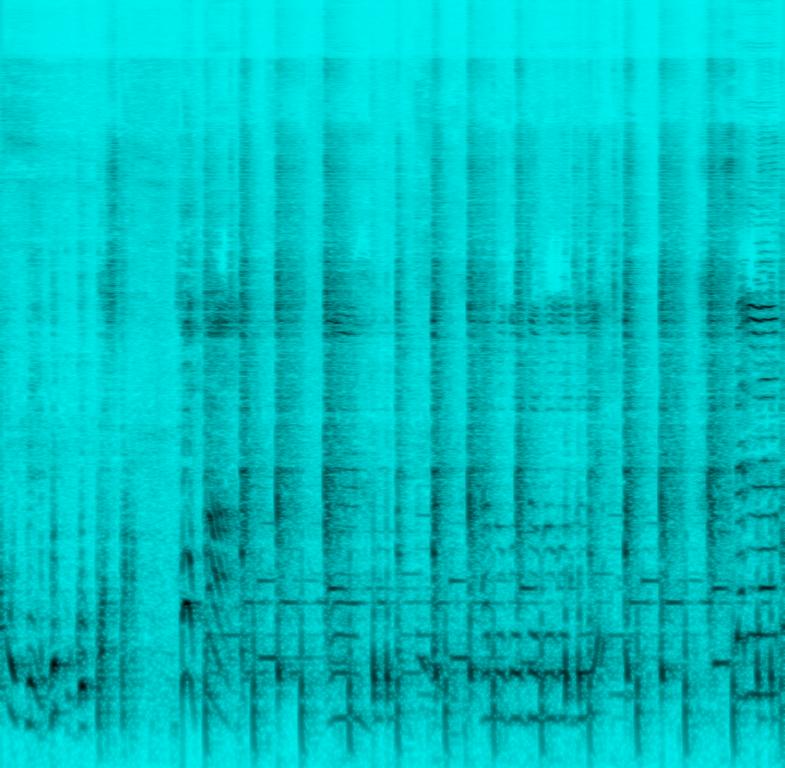
This is an afrobeat music piece. There is a female vocalist singing in a seductive manner. There is an occasional male vocal sample. The keyboard is playing a minimalistic tune. There is an electronic drum beat. The atmosphere is groovy and erotic. This piece could be playing at an African nightclub.